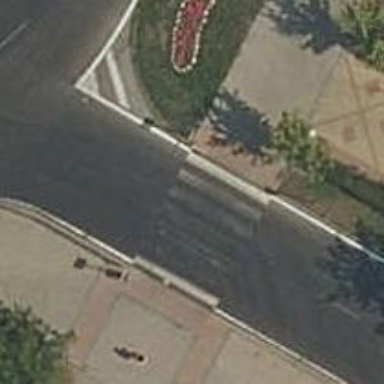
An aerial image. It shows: Zebra crossing on the road.